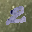
Label: 2